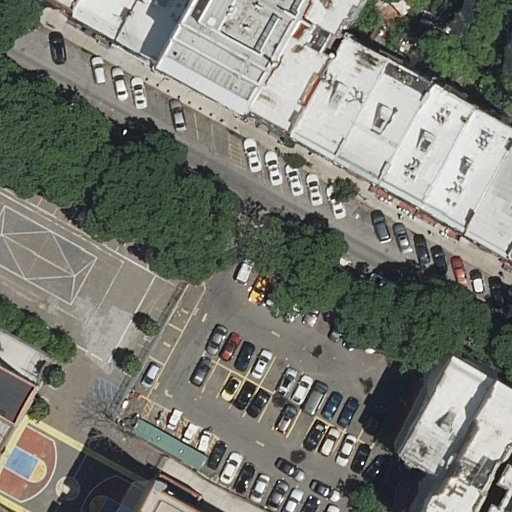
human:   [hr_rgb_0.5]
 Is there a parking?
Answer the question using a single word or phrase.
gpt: yes

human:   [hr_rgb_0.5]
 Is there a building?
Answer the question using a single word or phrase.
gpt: yes

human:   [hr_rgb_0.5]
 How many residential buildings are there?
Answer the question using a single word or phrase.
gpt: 15

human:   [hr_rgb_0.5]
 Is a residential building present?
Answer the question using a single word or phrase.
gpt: yes

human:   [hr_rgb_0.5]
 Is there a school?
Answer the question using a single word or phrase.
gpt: yes

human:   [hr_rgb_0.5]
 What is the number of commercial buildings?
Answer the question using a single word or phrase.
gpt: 0

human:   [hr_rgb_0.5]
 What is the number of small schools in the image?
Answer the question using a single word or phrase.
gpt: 0

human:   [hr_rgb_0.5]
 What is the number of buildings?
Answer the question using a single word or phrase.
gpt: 16

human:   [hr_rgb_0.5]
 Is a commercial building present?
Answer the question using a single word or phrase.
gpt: no

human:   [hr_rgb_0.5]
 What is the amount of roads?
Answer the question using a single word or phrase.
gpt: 3

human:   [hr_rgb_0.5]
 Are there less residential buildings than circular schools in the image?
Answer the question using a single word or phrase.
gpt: no

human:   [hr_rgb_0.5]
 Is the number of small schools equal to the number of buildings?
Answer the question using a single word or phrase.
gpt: no

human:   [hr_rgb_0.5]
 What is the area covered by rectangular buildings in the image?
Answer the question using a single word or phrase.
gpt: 1745m2

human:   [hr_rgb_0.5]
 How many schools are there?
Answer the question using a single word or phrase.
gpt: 1

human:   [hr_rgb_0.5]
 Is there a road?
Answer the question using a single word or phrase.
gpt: yes

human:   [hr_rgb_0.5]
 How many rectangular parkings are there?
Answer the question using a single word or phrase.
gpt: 0

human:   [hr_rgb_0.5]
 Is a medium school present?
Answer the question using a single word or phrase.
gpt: no

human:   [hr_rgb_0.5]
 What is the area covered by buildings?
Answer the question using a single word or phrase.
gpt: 2804m2

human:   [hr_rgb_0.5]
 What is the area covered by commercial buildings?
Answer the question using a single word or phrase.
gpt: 0m2

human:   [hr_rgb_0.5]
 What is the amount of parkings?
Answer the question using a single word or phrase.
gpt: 1

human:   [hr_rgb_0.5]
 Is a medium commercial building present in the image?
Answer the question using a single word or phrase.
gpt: no

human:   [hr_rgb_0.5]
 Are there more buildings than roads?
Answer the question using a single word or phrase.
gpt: yes

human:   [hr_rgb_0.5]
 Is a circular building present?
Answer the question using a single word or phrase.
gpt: no

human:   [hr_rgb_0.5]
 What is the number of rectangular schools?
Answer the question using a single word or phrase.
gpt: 0

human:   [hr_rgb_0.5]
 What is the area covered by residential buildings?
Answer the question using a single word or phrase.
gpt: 2777m2

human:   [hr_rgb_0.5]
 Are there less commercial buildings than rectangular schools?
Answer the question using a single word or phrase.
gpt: no

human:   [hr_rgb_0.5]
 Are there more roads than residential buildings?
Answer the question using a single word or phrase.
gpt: no

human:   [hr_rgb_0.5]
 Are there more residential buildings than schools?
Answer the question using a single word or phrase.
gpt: yes

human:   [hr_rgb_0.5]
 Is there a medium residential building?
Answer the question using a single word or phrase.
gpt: yes

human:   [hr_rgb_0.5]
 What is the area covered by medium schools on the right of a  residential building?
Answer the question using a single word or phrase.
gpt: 0m2

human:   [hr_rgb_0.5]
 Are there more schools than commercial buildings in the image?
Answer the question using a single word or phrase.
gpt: yes

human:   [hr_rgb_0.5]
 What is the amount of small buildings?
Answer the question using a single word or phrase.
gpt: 5

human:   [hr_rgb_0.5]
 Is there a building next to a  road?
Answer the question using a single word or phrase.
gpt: yes

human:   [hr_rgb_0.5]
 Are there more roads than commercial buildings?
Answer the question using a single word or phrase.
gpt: yes

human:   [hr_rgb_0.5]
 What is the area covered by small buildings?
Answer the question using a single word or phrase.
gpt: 174m2

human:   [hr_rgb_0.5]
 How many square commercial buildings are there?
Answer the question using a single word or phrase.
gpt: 0

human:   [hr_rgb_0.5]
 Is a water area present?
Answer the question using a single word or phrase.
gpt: no

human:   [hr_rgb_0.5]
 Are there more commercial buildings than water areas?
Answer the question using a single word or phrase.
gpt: no

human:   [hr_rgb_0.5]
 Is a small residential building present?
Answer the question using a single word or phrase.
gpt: yes

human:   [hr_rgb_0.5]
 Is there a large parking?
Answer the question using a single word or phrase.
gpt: yes

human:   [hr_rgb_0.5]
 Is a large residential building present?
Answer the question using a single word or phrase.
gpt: yes

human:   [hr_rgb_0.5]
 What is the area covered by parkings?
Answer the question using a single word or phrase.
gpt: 2301m2

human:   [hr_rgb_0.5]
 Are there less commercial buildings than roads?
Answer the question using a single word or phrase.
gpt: yes

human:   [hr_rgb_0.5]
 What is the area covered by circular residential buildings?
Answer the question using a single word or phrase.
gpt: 0m2

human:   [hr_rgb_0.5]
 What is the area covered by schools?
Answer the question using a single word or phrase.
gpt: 1949m2

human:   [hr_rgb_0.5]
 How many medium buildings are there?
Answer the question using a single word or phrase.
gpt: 10

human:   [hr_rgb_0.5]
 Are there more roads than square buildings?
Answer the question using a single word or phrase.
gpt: yes

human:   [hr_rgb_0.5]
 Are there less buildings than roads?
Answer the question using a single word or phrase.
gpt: no

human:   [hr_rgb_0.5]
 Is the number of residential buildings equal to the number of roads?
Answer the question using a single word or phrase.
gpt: no

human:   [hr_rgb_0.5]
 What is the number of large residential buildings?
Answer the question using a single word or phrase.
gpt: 1

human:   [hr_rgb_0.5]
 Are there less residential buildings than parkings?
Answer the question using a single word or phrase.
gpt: no

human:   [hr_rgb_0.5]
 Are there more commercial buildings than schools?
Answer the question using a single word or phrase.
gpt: no

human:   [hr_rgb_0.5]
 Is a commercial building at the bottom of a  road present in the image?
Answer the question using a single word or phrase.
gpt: no

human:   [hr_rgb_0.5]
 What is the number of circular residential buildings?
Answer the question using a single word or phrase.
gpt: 0

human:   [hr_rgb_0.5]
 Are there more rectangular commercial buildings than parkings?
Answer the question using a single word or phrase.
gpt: no

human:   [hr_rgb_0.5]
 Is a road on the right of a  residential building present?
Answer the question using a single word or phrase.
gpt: yes

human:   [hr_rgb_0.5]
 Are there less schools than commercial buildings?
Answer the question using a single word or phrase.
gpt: no

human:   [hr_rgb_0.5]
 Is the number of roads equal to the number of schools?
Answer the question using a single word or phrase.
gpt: no

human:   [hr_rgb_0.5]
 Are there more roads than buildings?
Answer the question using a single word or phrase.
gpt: no

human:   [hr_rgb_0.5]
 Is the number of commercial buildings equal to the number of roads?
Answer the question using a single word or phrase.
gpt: no

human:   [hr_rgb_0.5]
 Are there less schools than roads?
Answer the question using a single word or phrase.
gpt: yes

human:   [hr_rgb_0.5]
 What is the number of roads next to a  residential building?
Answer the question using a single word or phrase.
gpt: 3

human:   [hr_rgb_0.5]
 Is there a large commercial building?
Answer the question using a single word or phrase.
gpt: no

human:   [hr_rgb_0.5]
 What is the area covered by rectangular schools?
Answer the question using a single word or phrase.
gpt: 0m2